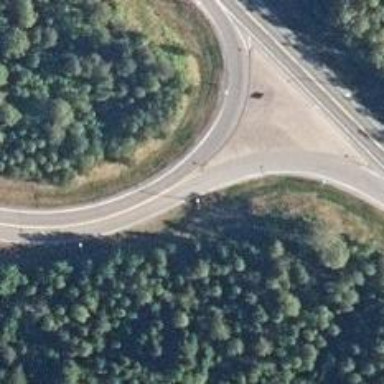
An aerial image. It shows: Trunk link highway with asphalt surface.